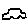
Label: car